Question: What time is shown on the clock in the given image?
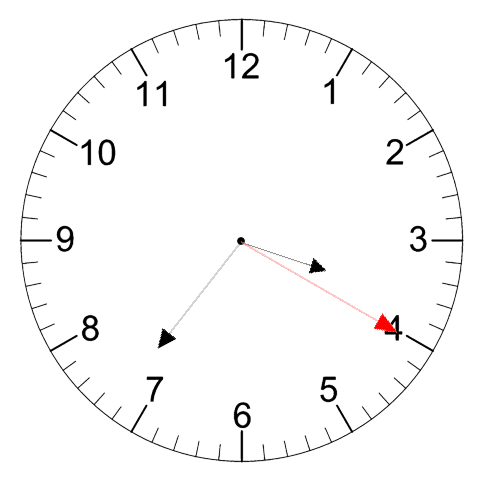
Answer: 03:36:20